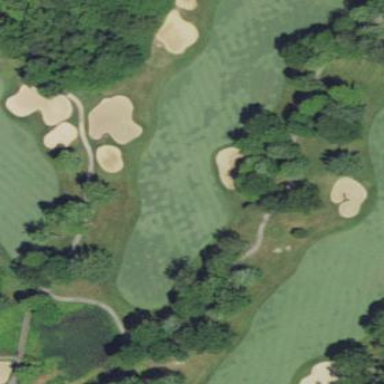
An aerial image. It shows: Grassy area designated as golf fairway.